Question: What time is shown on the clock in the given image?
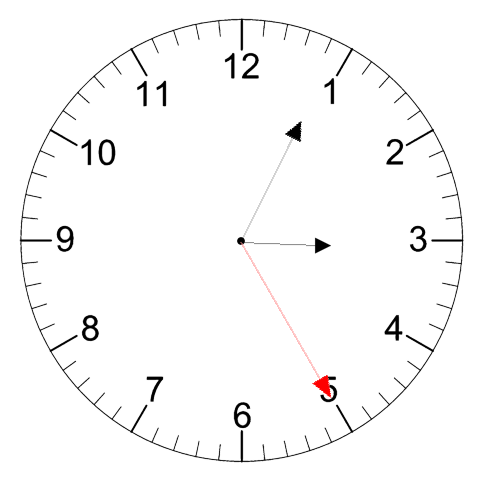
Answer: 03:04:25